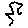
Label: tree